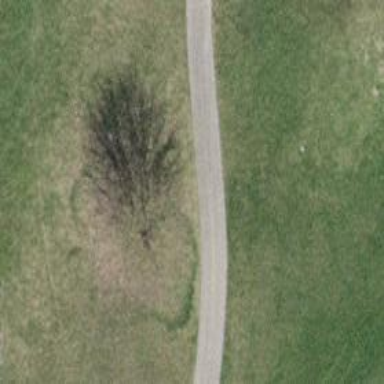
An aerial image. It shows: Urban area featuring tree as natural element.